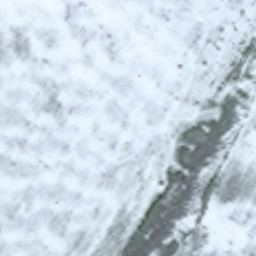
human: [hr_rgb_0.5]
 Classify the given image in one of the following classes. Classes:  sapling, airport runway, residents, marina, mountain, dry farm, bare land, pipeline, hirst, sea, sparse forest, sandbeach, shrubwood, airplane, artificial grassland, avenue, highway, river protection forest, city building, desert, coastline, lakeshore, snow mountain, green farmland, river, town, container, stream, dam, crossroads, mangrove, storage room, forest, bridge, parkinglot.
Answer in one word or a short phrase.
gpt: snow mountain